Interaction volume radius: 10 \u00c5
Interaction volume height: 45 \u00c5
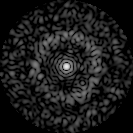
Disorder parameter: 0.8324